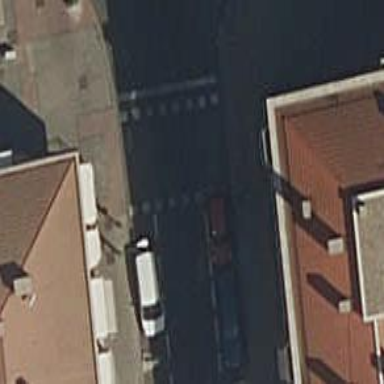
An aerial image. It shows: Road with traffic signals and zebra crossing with traffic signals.